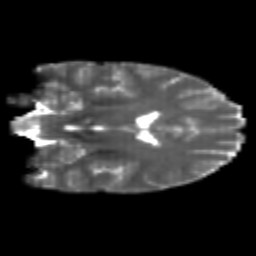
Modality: T2w
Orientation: coronal
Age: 22
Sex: female
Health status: healthy
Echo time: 0.074 s